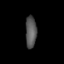
Tissue: skin
Cell type: Fibroblasts
Senescence score: 0.7232
Nuclear area (px): 348
Mean DAPI intensity: 85.638